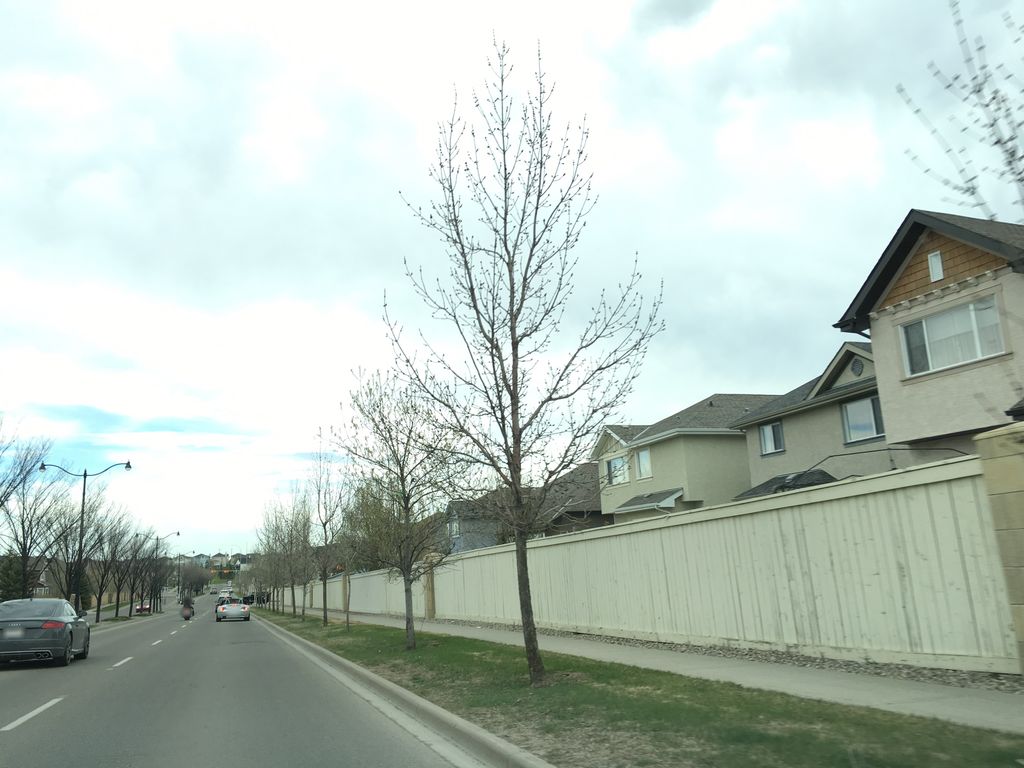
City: calgary